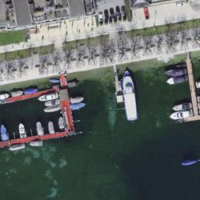
EUNIS habitat code: 55
Species observed at this site:
Tachybaptus ruficollis
Chroicocephalus ridibundus
Larus michahellis
Podiceps cristatus
Cygnus olor
Fulica atra
Motacilla cinerea
Polypodium vulgare
Anas platyrhynchos
Passer domesticus
Aesculus hippocastanum
Columba livia
Motacilla alba
Columba palumbus